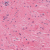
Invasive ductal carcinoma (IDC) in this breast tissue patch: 0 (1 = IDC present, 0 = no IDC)